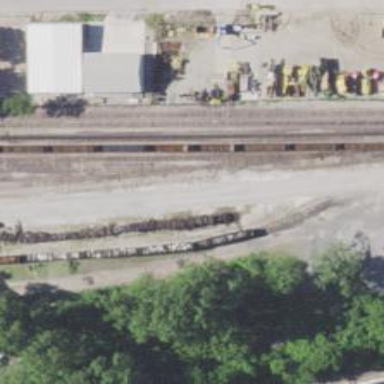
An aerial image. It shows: Railway yard used for servicing trains.